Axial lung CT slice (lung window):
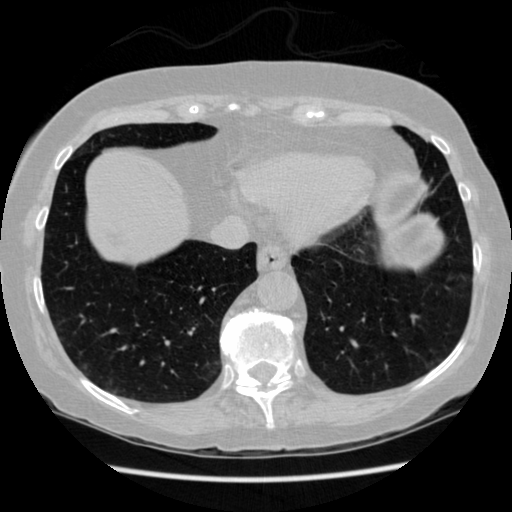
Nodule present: no